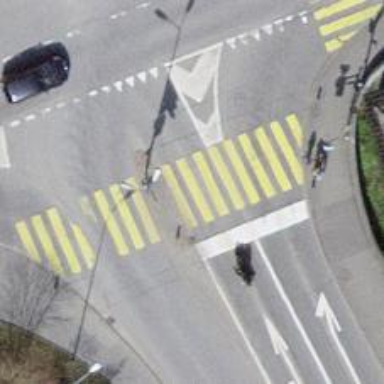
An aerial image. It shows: Road crossing with traffic signals.